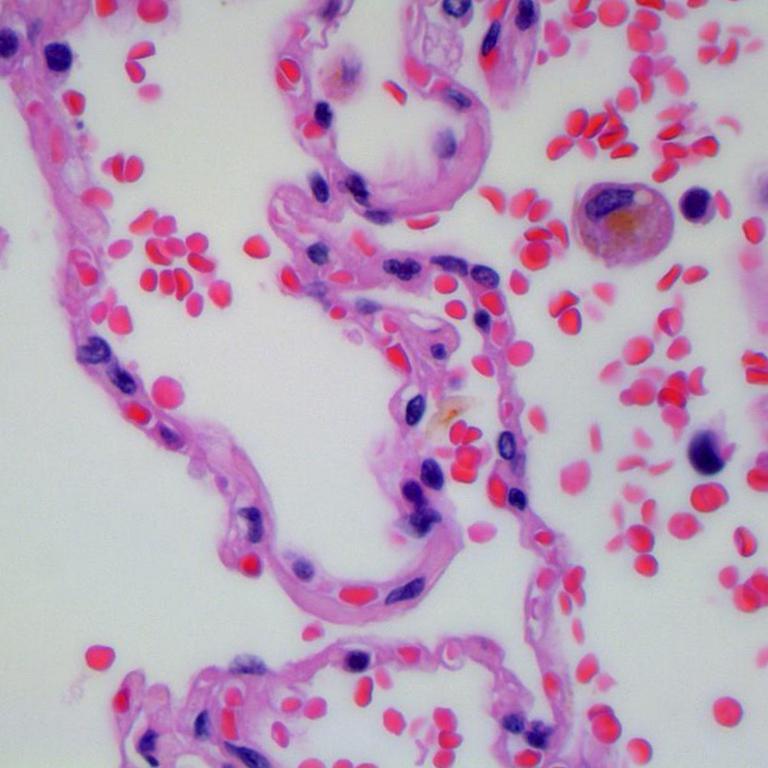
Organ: lung
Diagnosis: benign